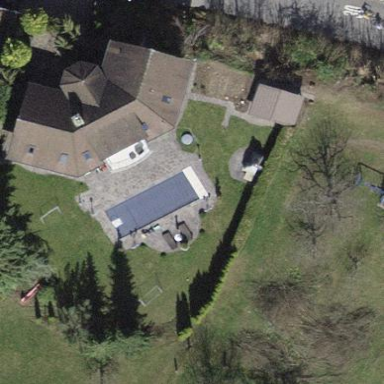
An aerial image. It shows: Building with hipped roof.